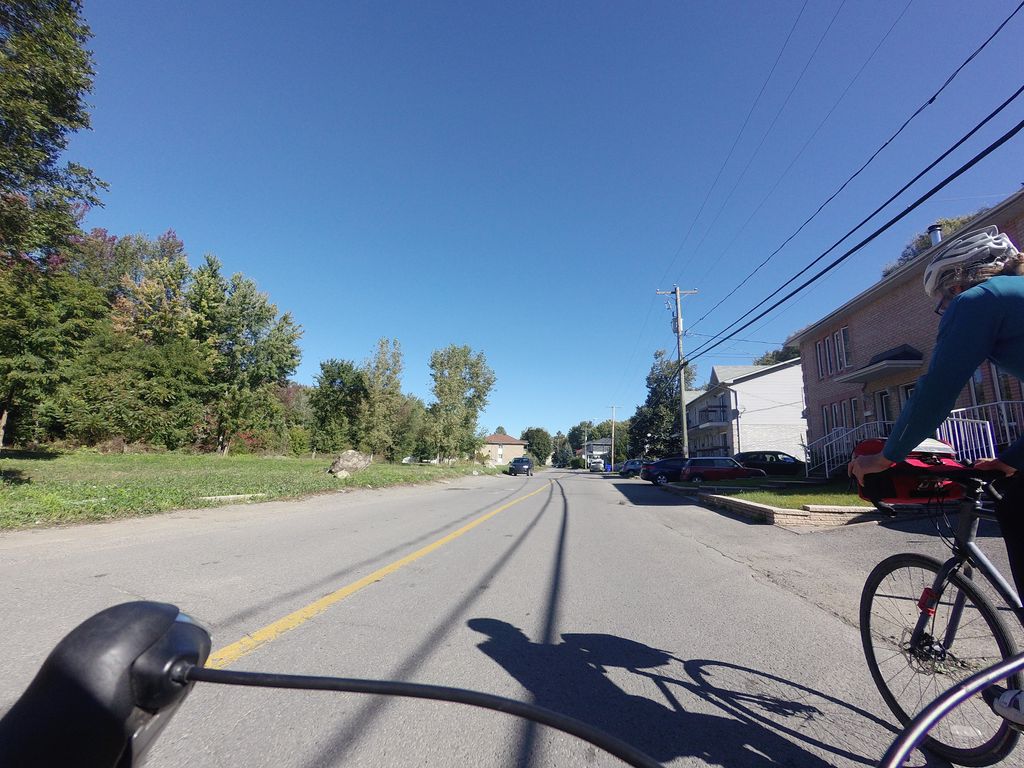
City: ottawa-gatineau